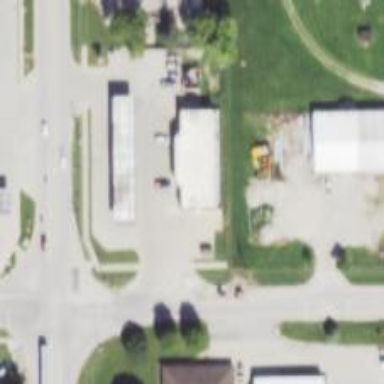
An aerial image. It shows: Convenience shop.